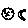
Label: moon